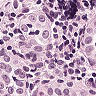
Metastatic tissue present: no